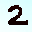
Label: 2